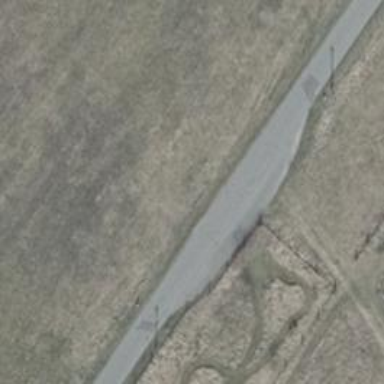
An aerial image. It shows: Passing place on the road.